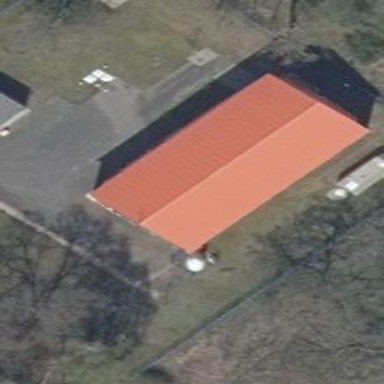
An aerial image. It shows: Industrial building.